Aerial crown-view tile of a tropical tree (Barro Colorado Island, Panama), acquired 20241112:
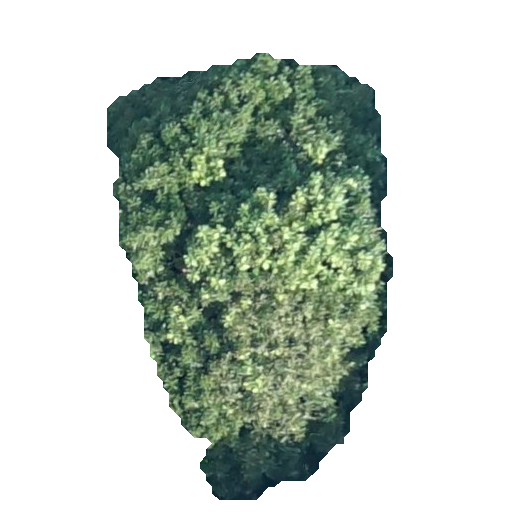
Species: Dipteryx oleifera
GBIF accepted scientific name: Dipteryx oleifera
Crown area: 146.262 m²